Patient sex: F
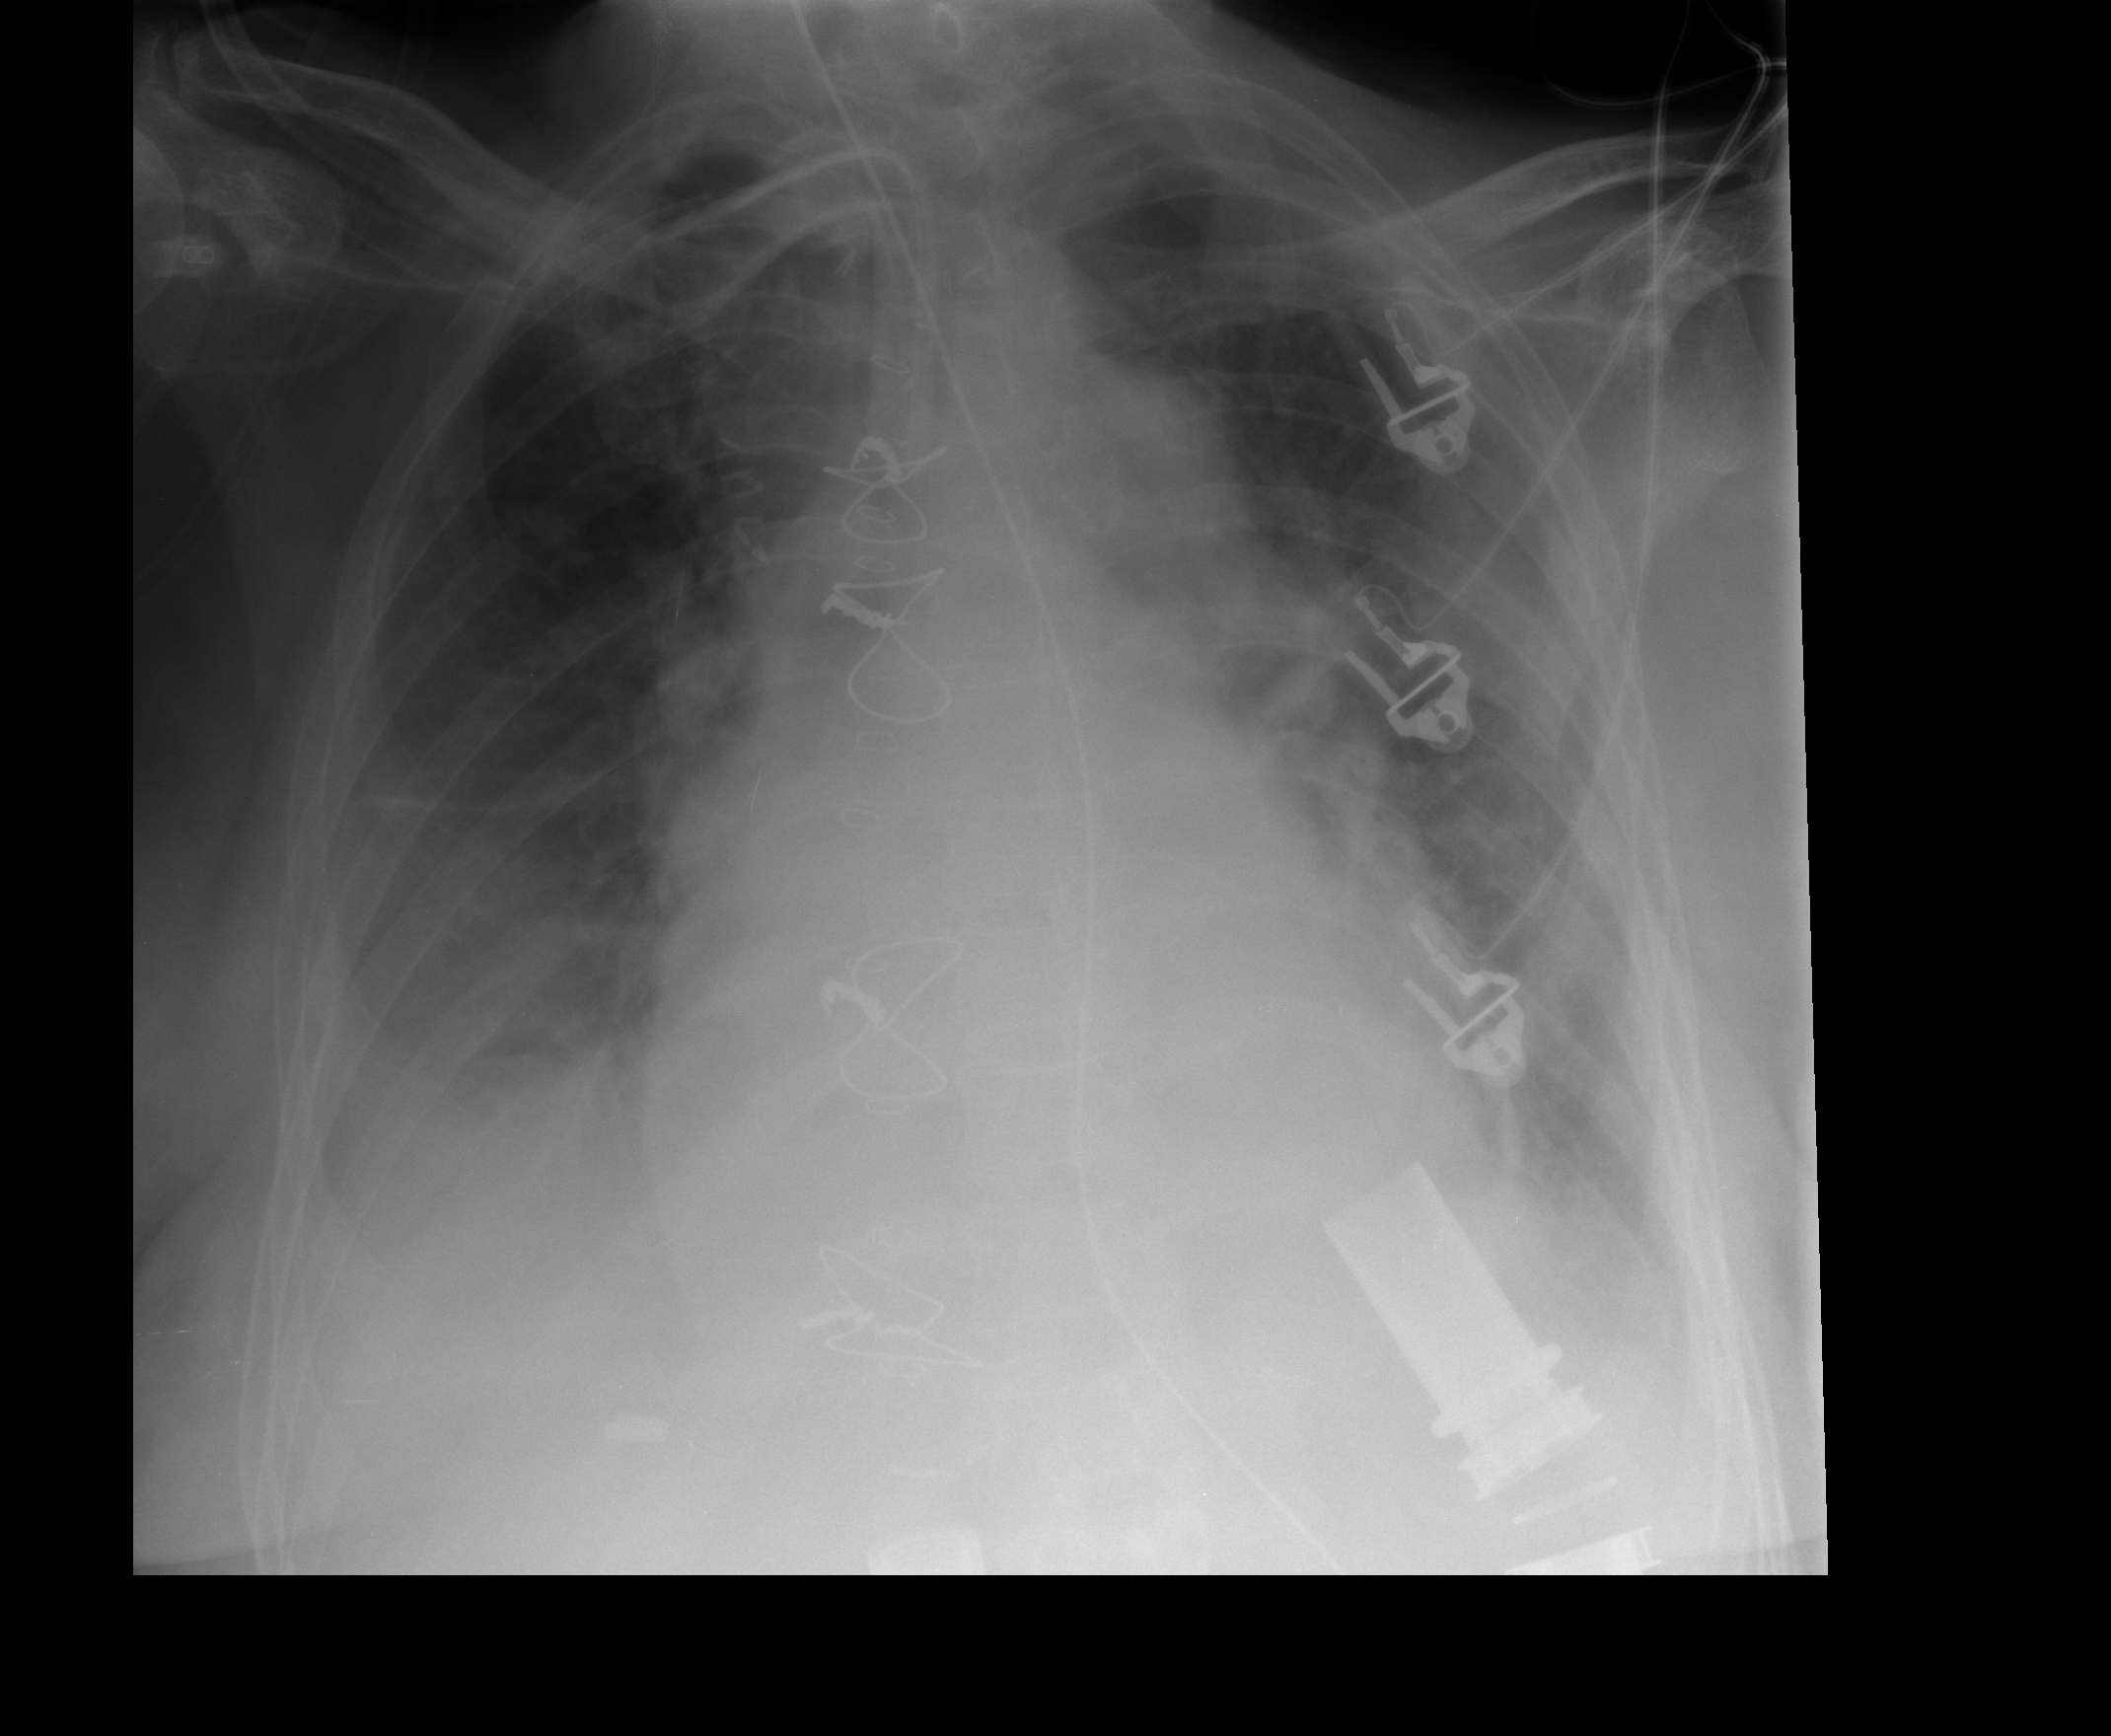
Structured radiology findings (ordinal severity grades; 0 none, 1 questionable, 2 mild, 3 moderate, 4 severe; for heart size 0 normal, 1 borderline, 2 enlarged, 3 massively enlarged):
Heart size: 2
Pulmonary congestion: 3
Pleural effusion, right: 3
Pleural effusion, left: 2
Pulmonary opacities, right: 0
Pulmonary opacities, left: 0
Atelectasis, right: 2
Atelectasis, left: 2